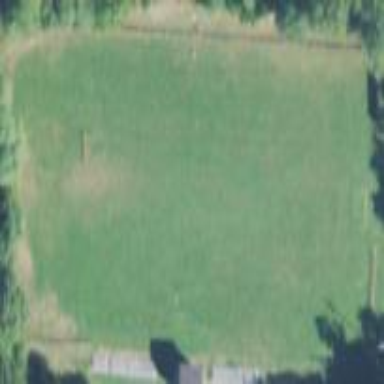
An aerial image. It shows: Football pitch for leisure and sports activities.